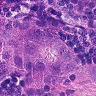
Metastatic tissue present: yes